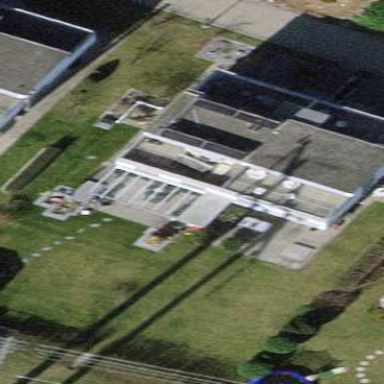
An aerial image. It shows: Terrace building.